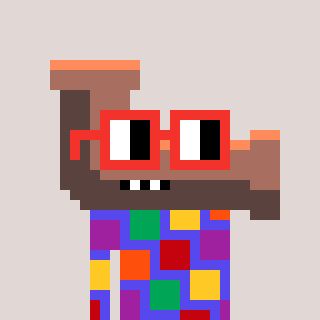
a pixel art character with square red glasses, a pipe-shaped head and a computerblue-colored body on a warm background